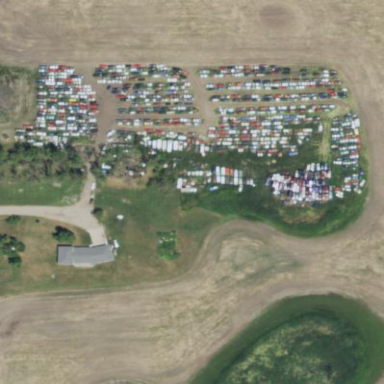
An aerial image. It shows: Industrial area designated for auto wrecking activities.